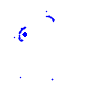
Particle: electron